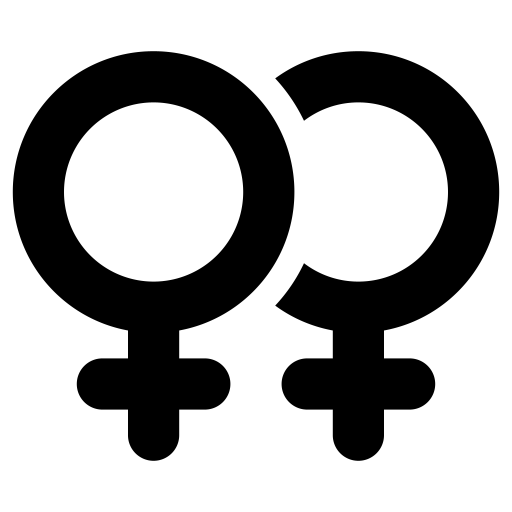
Tags: icon, FontAwesome, fa-icon, solid, venus, double